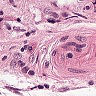
Metastatic tissue present: yes